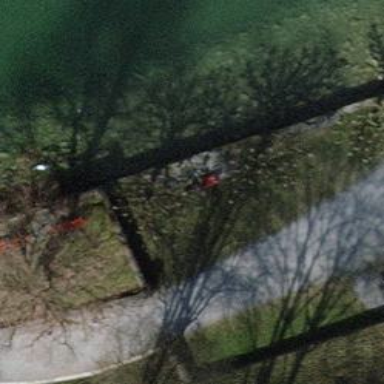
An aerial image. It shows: Red bench.